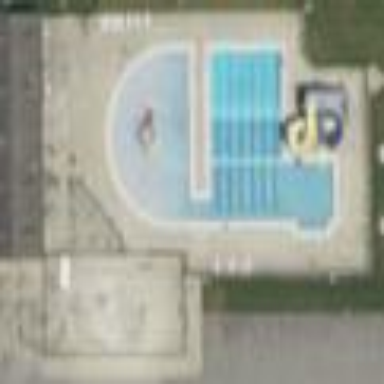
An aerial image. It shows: Sports center specializing in swimming activities located on leisure land.